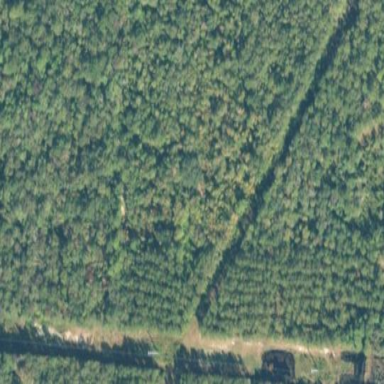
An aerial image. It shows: Mixed woodland with various types of leaves.